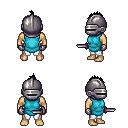
a pixel art fantasy rpg character, male body template, human, tanned skin, teal tunic, white pants, raven mohawk hairstyle, metal helm, metal gloves, dagger, four views (front, back, left, right), 2x2 character sprite sheet, small pixel art, hard edges, no anti-aliasing